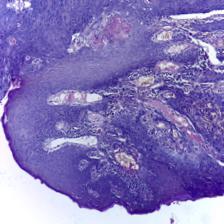
Diagnosis: OSCC